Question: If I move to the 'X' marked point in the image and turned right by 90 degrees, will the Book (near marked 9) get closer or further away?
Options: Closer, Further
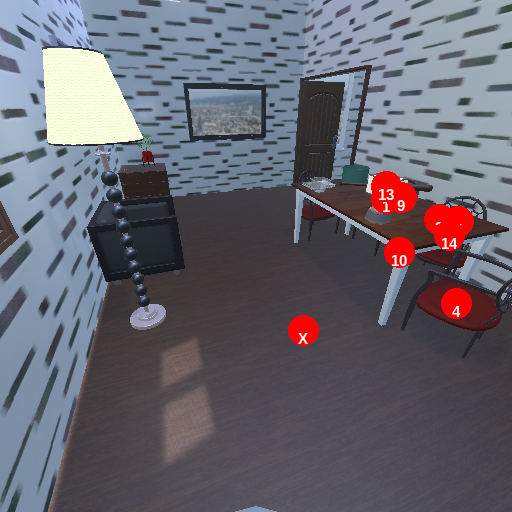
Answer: Closer